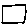
Label: square